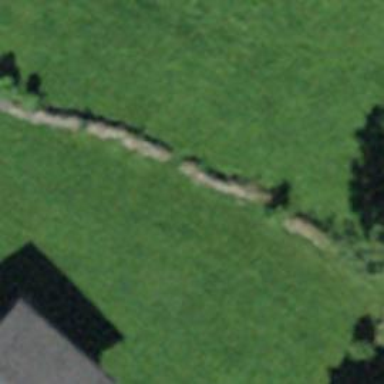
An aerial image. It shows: Wall made of dry stone.